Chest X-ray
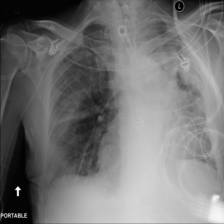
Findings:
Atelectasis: negative
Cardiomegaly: negative
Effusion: negative
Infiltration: negative
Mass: negative
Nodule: negative
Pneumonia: negative
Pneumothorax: positive
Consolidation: negative
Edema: negative
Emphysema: negative
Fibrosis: negative
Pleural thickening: negative
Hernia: negative